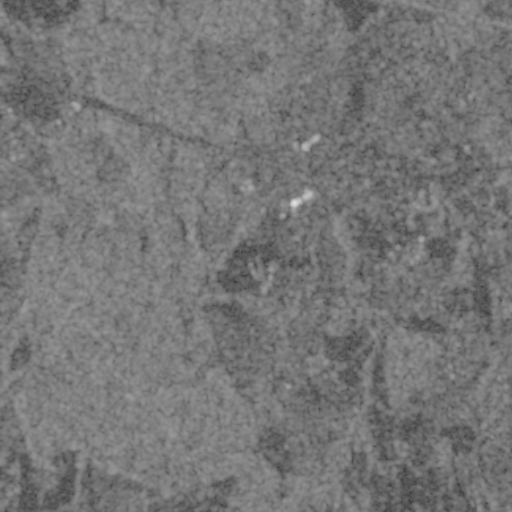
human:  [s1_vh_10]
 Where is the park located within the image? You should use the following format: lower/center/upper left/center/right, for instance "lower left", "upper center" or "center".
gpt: The park is located in the center right of the image.
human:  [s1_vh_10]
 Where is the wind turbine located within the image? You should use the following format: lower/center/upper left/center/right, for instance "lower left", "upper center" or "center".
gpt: The wind turbine is located in the upper left of the image.
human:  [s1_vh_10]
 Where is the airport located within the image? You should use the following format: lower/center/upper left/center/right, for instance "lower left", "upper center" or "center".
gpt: There is no airport in the image.

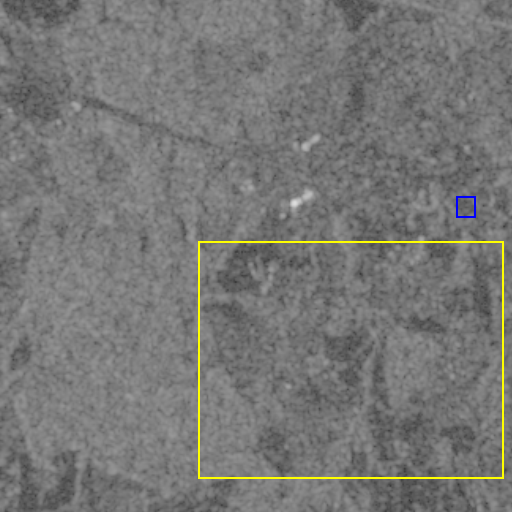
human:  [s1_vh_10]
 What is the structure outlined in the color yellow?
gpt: The structure outlined in yellow is a crop field.
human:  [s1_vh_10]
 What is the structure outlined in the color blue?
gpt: The structure outlined in blue is a park.
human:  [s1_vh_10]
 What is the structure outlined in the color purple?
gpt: There is no purple outline.